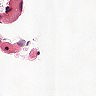
Metastatic tissue present: no